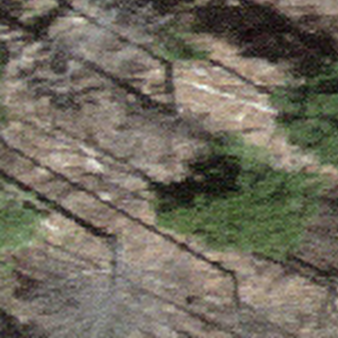
Label: other